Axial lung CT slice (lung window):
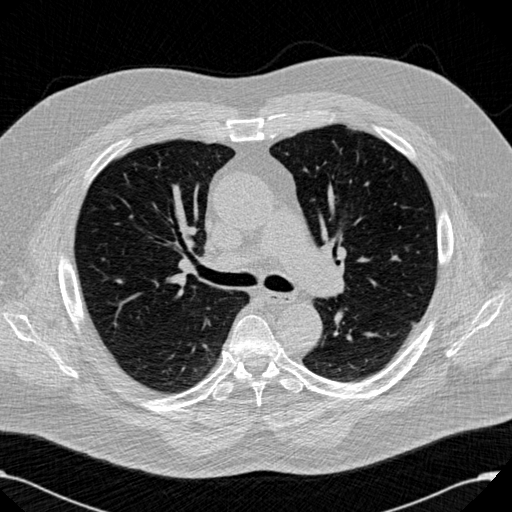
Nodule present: no